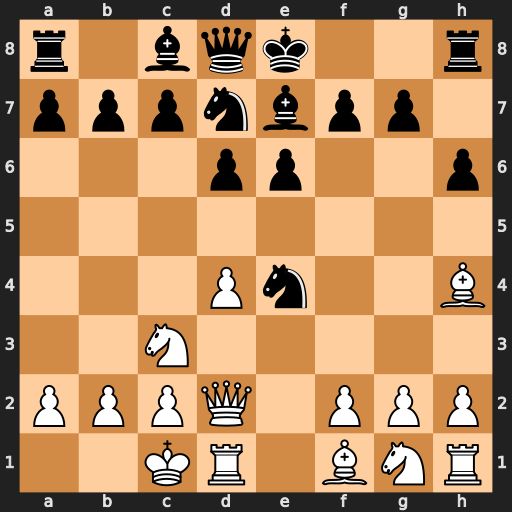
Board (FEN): r1bqk2r/pppnbpp1/3pp2p/8/3Pn2B/2N5/PPPQ1PPP/2KR1BNR
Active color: w
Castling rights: kq
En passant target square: -
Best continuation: Bxe7 Qxe7 Nxe4